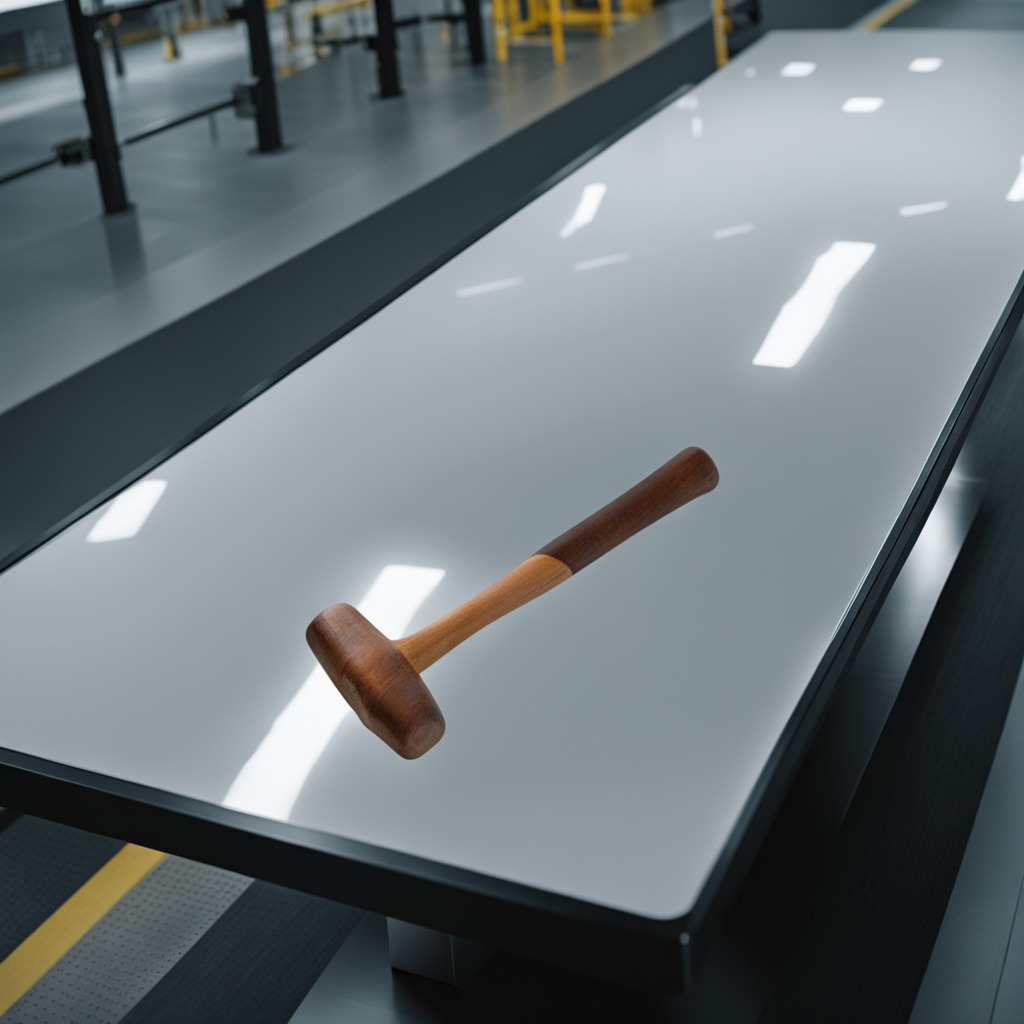
A hammer lying on the table in a ship maintenance bay.